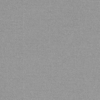
Label: dusty